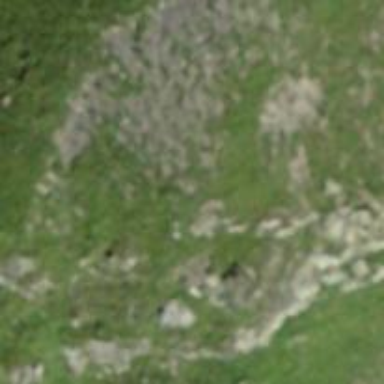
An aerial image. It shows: Cliff in nature.